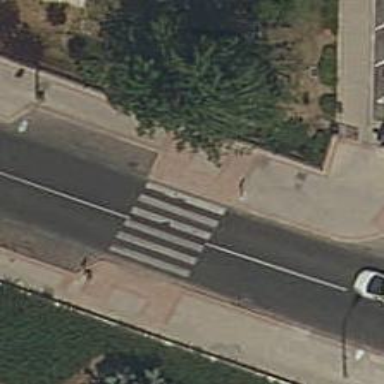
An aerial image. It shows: Sidewalk made of paving stones.